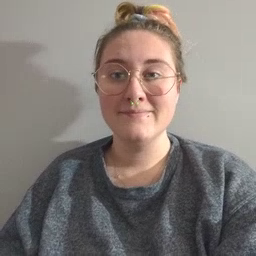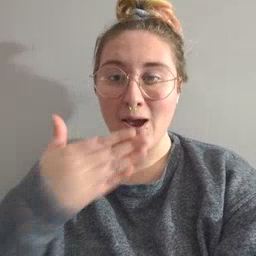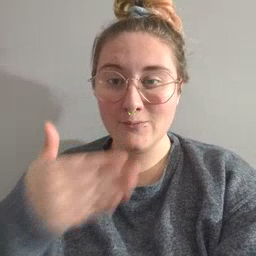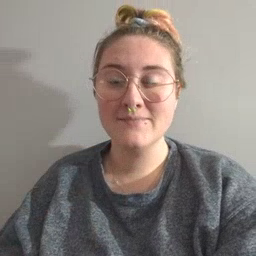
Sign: close